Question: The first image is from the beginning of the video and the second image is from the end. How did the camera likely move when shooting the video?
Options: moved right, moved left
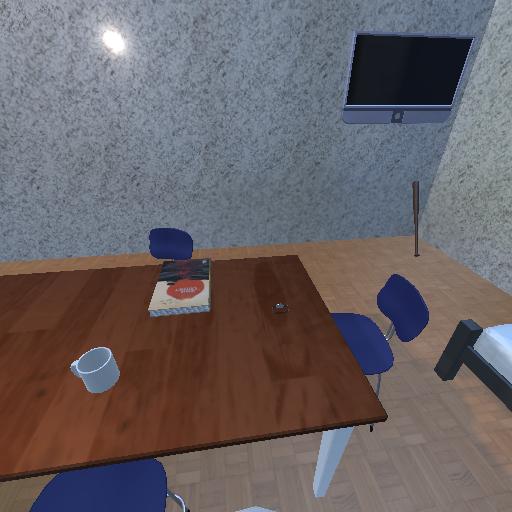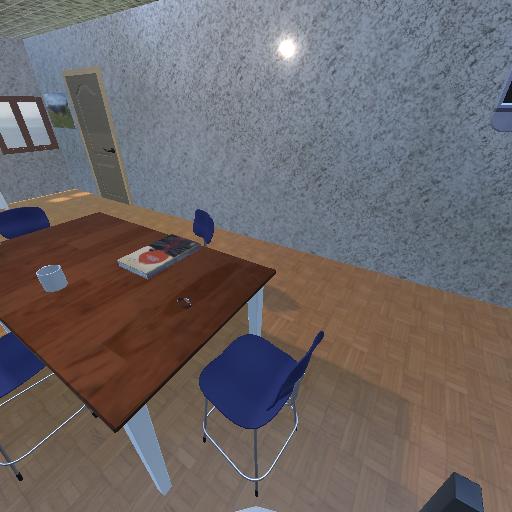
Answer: moved right